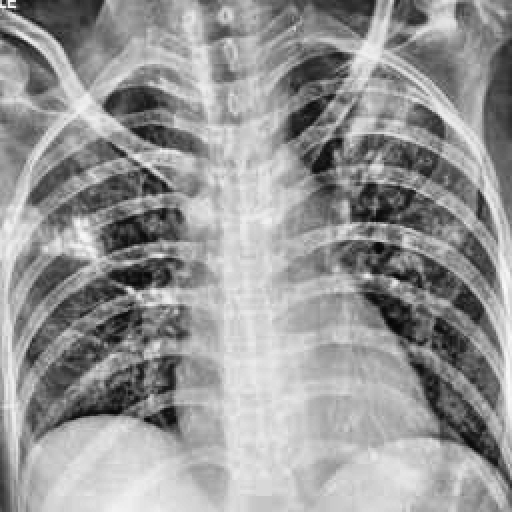
Finding: TUBERCULOSIS